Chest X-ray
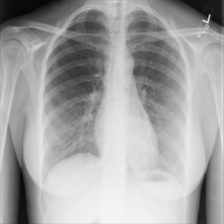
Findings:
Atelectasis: negative
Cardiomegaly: negative
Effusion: negative
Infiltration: negative
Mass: negative
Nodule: negative
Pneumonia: negative
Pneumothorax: negative
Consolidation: negative
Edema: negative
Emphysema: negative
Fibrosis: negative
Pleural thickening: negative
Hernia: negative